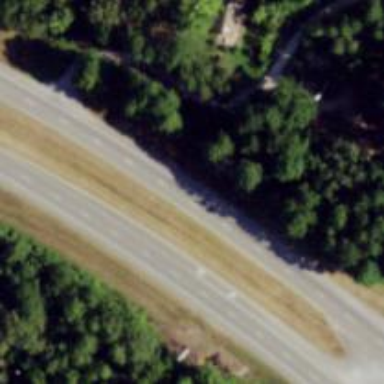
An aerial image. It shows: Primary highway with asphalt surface that includes dual carriageway.